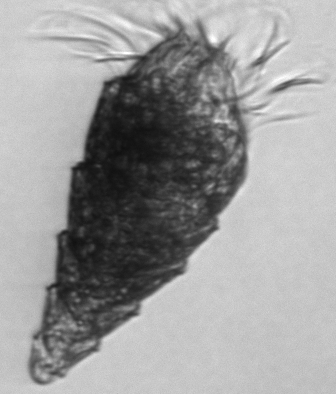
Label: Laboea_strobila